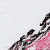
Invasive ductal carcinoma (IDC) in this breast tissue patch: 0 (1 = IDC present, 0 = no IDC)